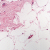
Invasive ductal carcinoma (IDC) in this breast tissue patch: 0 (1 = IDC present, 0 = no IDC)